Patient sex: M
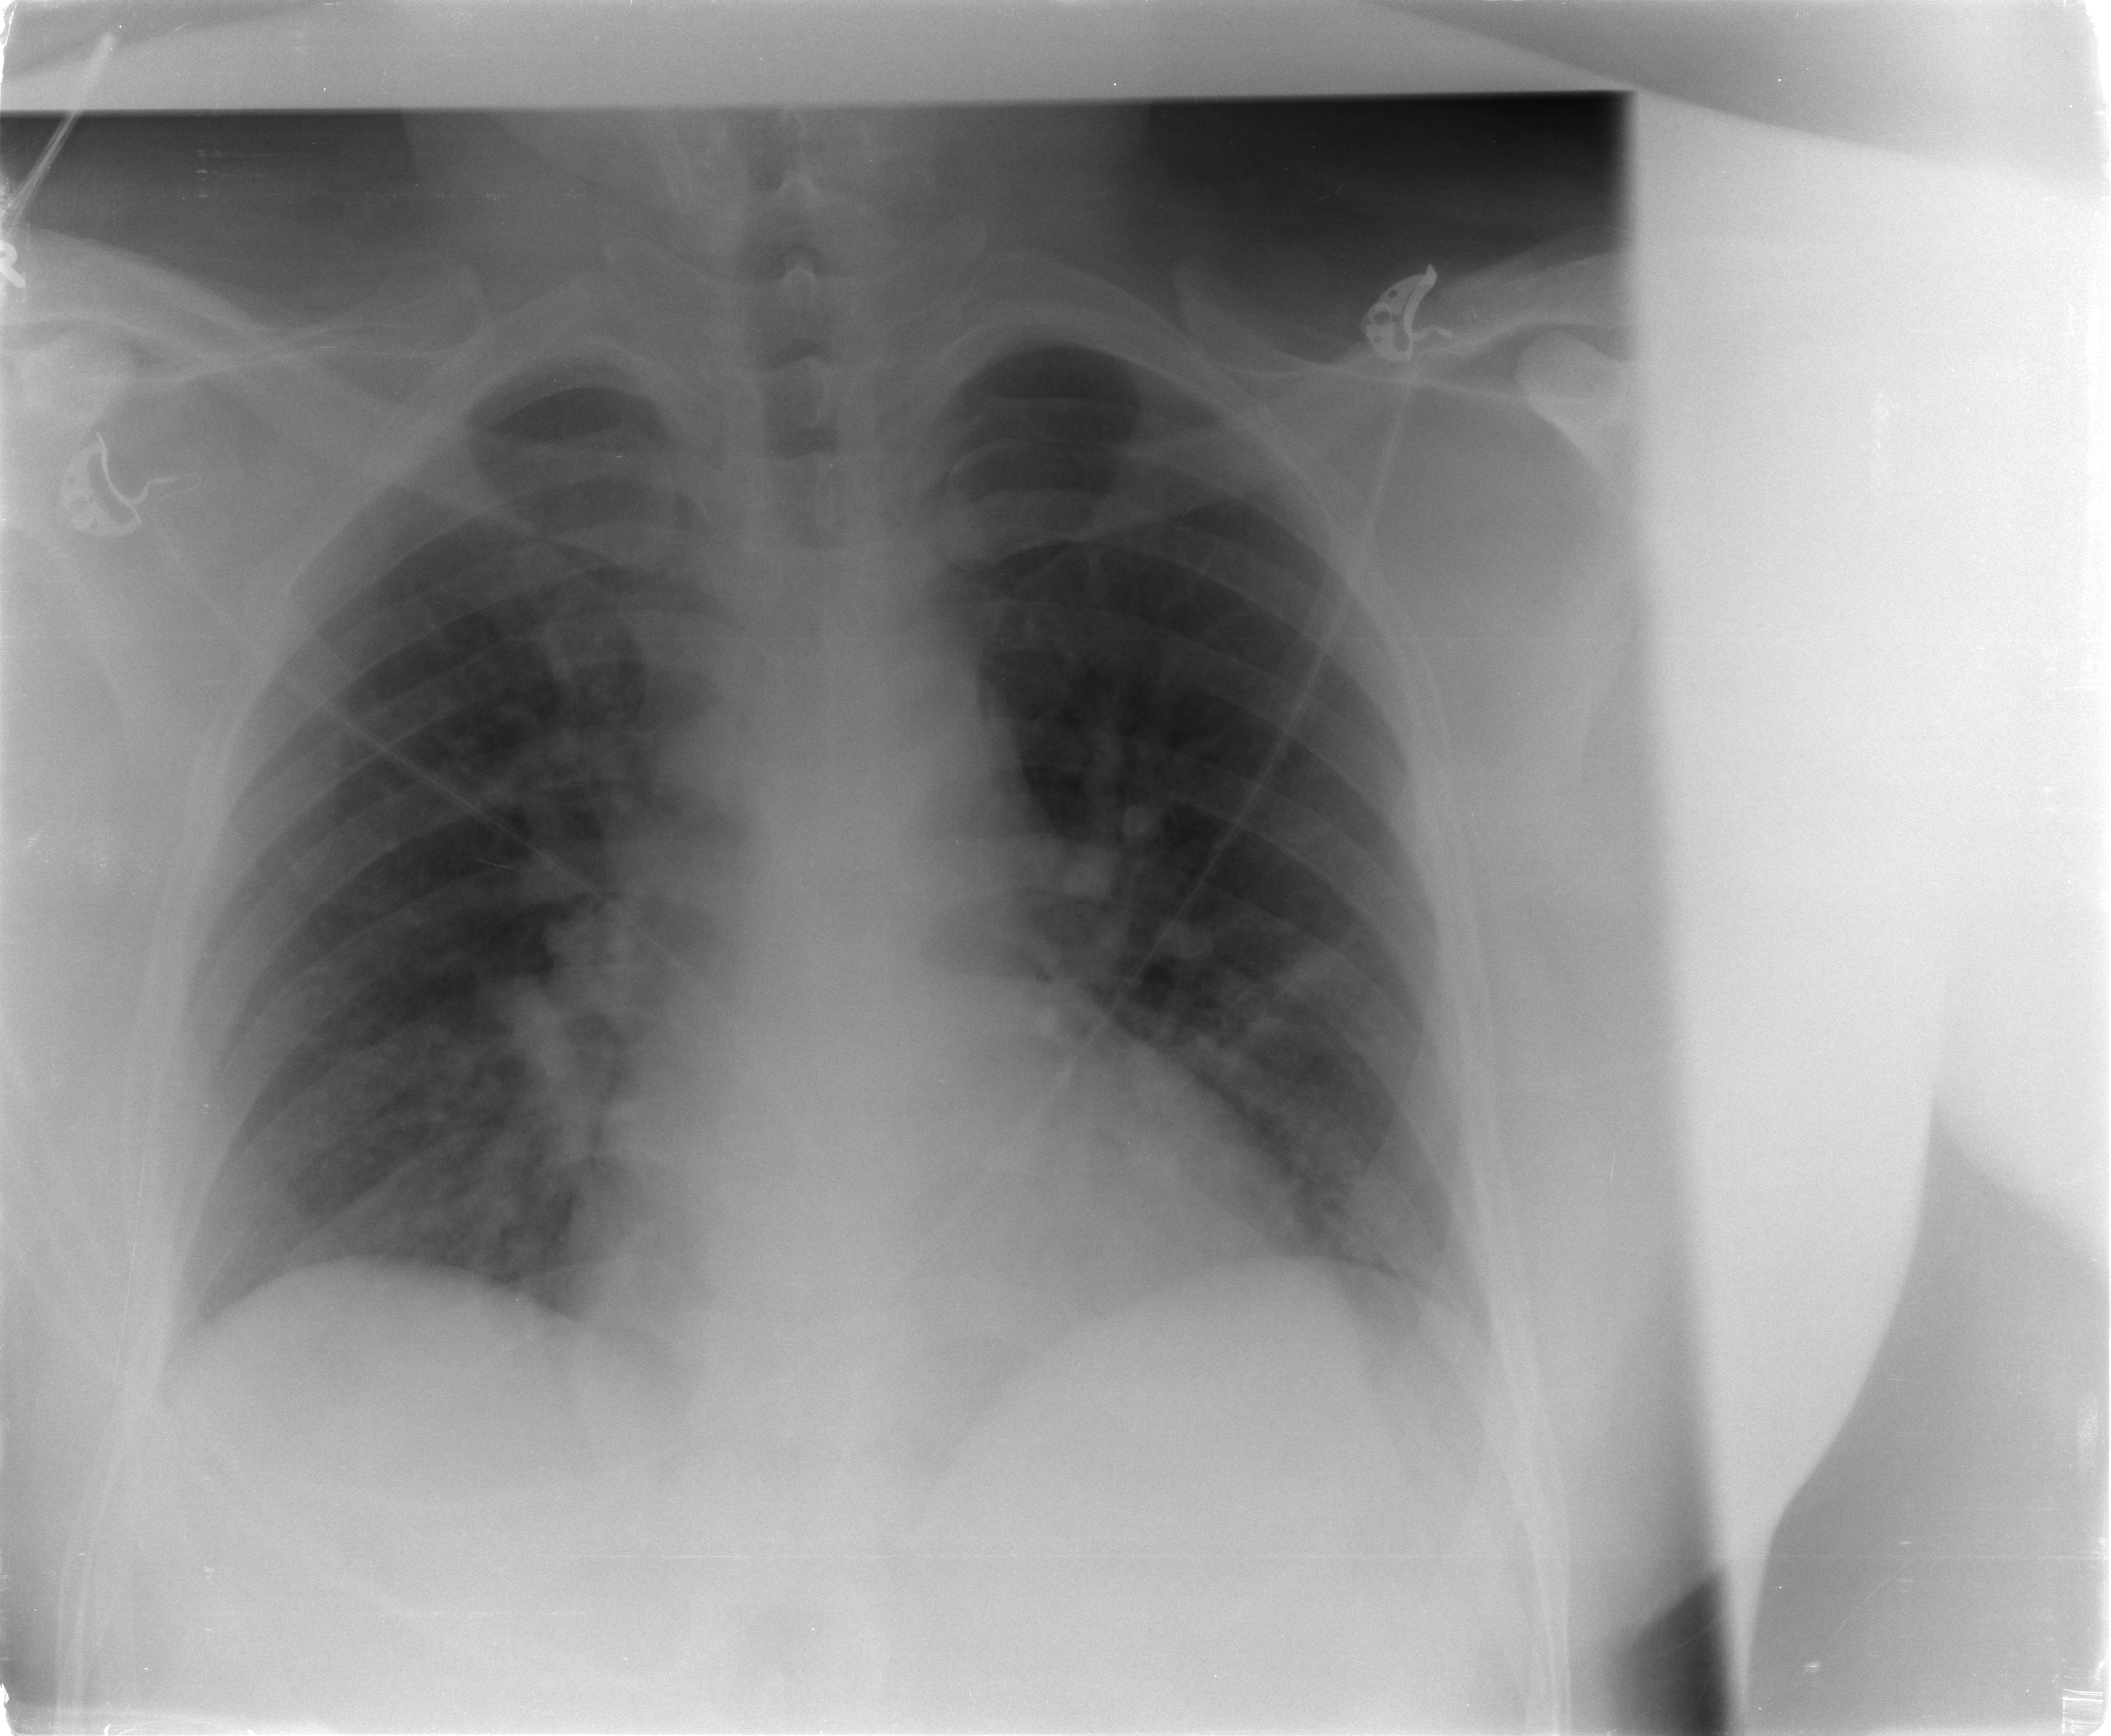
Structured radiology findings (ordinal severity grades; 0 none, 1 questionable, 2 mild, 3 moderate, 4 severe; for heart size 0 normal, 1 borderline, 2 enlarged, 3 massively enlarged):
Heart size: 0
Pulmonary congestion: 0
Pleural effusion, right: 0
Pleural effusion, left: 0
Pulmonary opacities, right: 1
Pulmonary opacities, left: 0
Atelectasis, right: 0
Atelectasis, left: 0